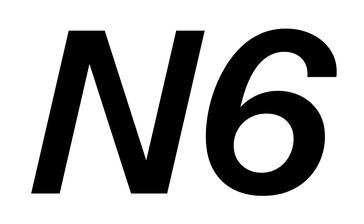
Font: InstrumentSans-Italic_SemiBold_Italic